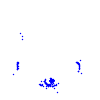
Particle: electron